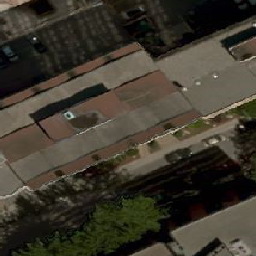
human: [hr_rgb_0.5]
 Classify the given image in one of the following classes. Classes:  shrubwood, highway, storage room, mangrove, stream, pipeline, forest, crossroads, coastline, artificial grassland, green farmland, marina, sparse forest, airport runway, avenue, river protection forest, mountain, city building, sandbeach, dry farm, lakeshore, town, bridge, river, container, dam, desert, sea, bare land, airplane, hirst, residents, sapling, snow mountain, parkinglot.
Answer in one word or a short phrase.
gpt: city building